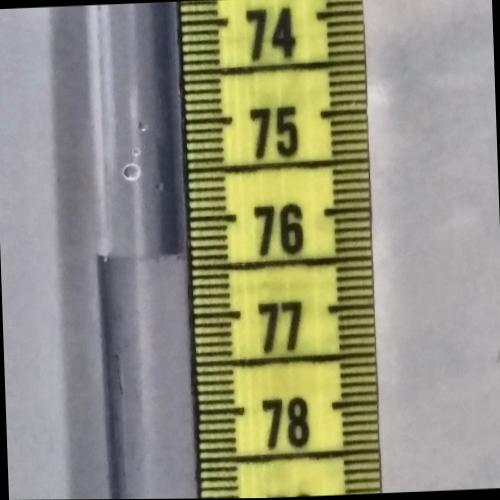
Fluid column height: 76.4 cm